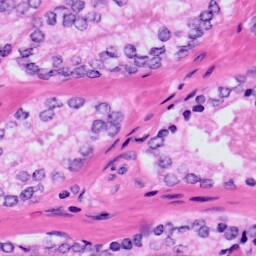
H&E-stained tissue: Prostate